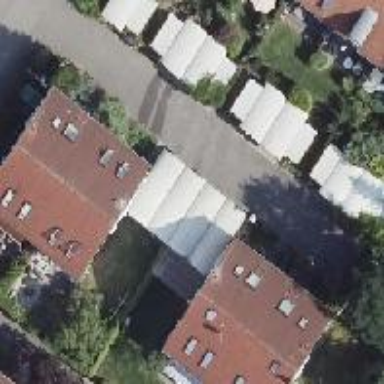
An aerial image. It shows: Semi-detached house with gabled roof.